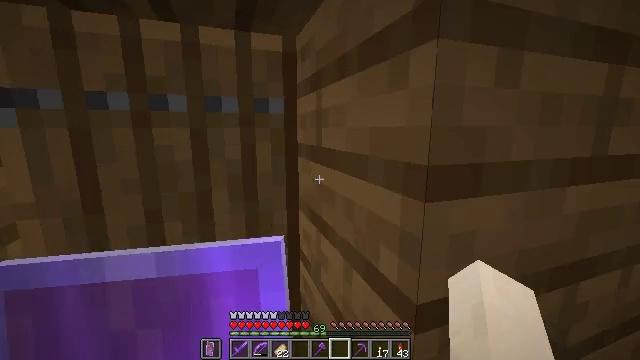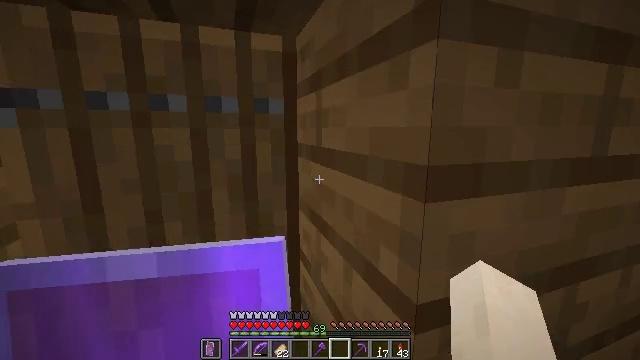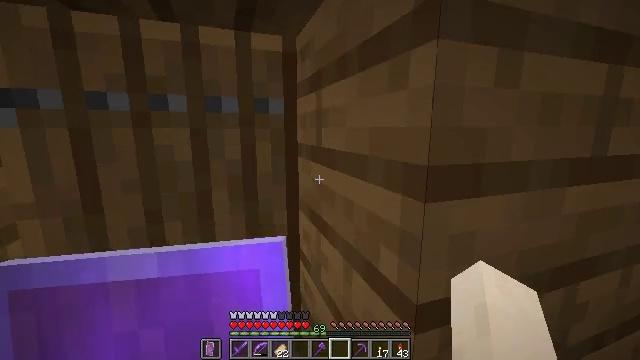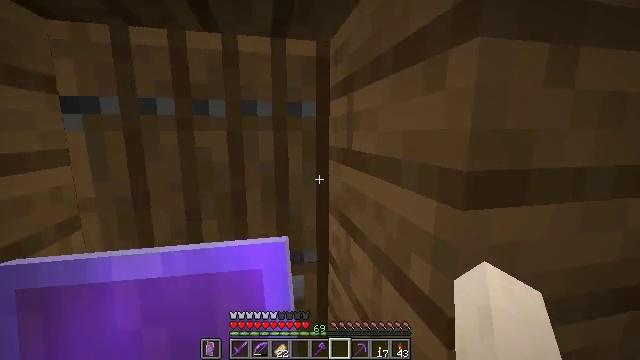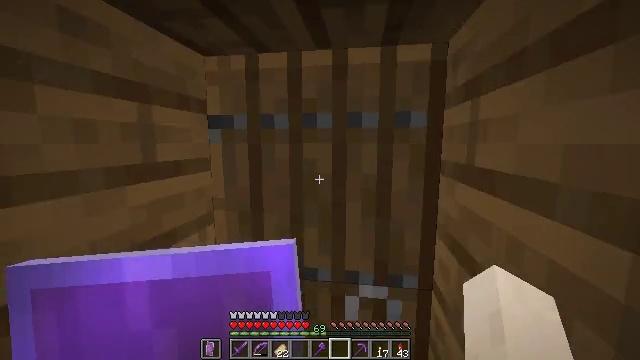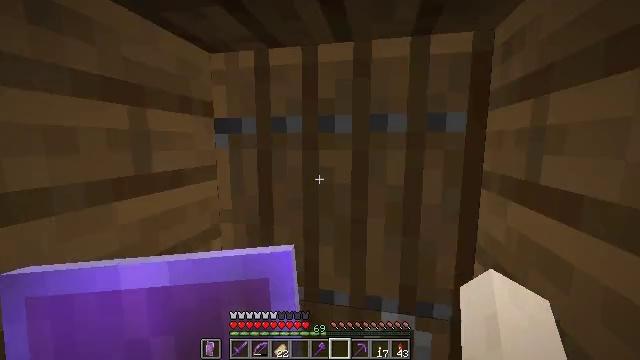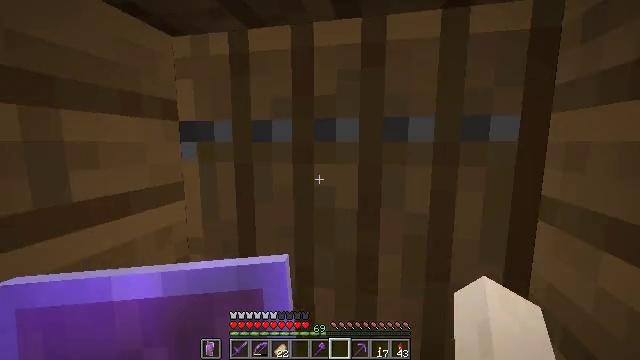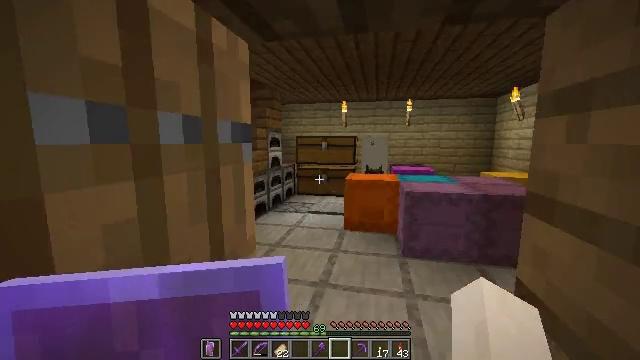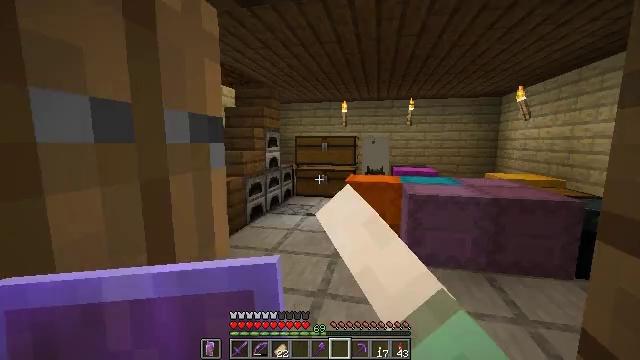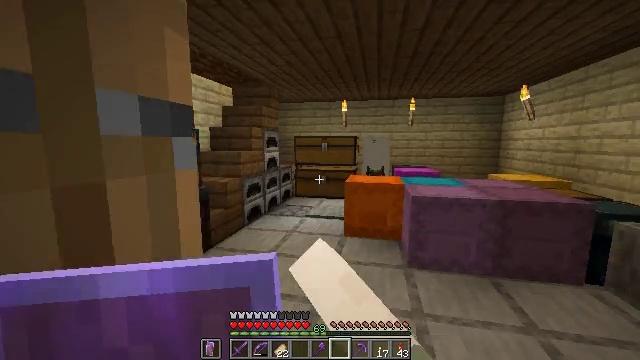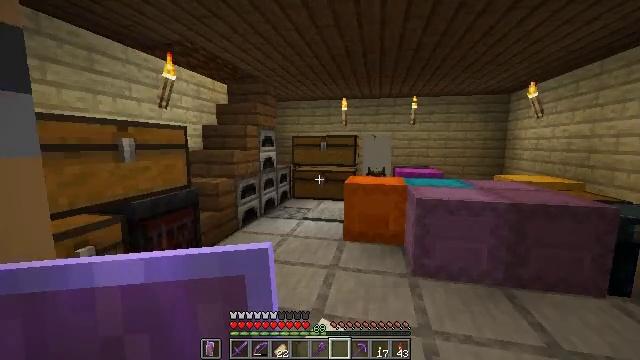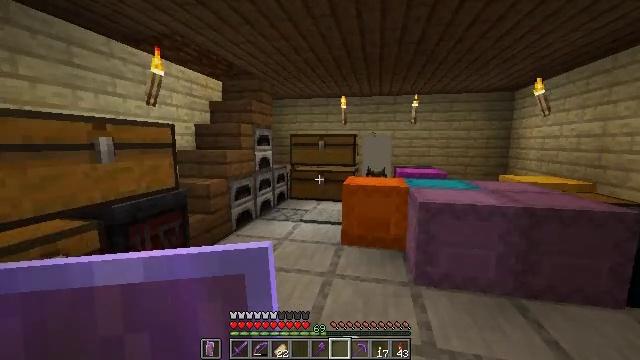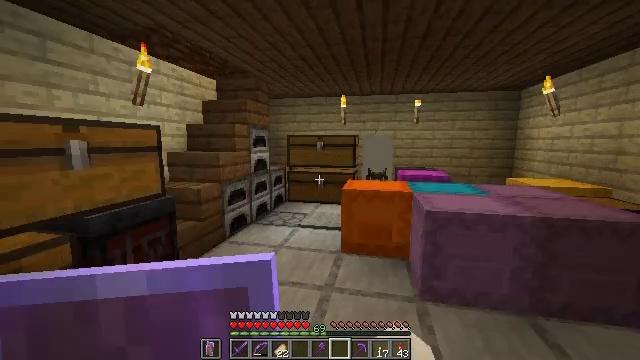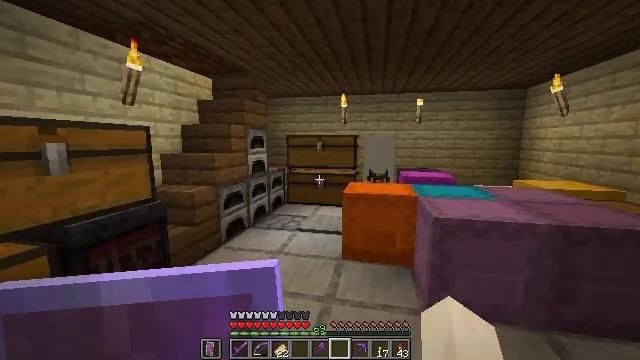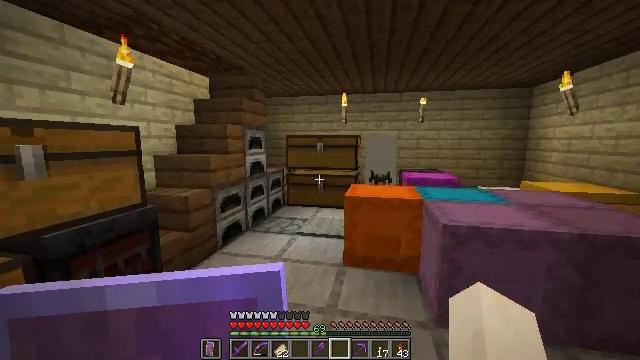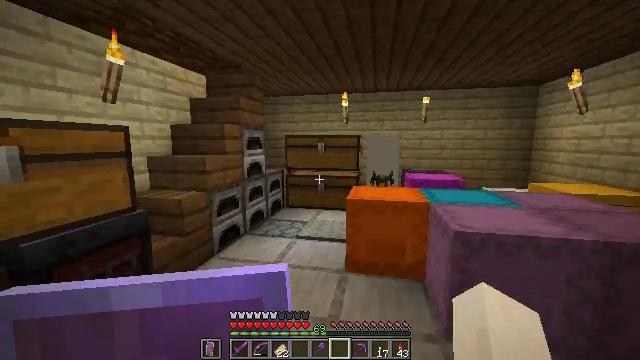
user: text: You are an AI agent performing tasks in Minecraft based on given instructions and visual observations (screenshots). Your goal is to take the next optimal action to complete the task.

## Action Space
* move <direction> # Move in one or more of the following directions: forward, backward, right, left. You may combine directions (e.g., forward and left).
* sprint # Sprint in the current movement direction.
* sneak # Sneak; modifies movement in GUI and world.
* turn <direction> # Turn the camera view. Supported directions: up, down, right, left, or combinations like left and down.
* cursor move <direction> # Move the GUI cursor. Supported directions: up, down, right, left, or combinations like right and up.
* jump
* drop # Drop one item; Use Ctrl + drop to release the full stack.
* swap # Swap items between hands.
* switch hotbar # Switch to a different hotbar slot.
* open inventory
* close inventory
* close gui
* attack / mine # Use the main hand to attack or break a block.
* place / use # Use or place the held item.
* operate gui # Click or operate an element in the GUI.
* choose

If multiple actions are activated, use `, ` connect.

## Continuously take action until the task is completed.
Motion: motion action
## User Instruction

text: Break the orange shulker box to pick it up.
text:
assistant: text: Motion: no_op
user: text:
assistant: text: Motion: no_op
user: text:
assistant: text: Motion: turn left
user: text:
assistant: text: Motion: move forward, turn left and up
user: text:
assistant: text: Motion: move forward, turn left
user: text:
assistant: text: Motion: move forward
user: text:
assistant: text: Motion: move forward, use / place
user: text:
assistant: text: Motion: move forward, use / place
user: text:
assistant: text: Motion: move forward, use / place
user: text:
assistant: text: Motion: move forward
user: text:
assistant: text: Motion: move forward
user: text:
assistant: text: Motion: move forward
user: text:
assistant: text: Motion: move forward
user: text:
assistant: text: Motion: move forward
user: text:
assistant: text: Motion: move forward
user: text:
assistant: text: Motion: move forward
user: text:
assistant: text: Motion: move forward
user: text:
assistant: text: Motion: move forward
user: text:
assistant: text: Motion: move forward
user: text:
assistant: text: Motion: move forward
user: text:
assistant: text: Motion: move forward
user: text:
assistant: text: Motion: move forward
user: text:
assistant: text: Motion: move forward
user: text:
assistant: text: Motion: move forward
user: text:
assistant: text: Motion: move forward
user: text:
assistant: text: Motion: move forward
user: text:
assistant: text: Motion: move forward
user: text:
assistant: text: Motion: move forward
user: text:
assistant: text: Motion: move forward
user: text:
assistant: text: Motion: move forward